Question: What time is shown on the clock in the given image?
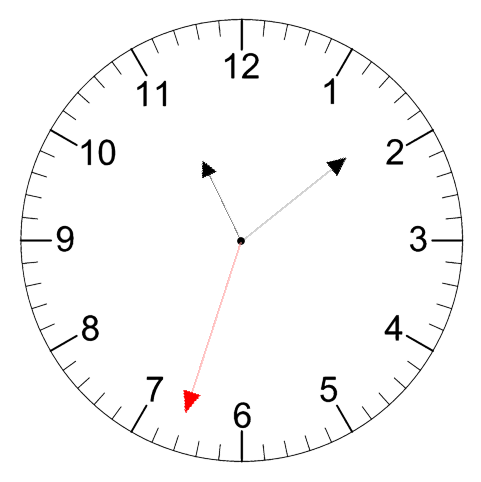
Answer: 11:08:33